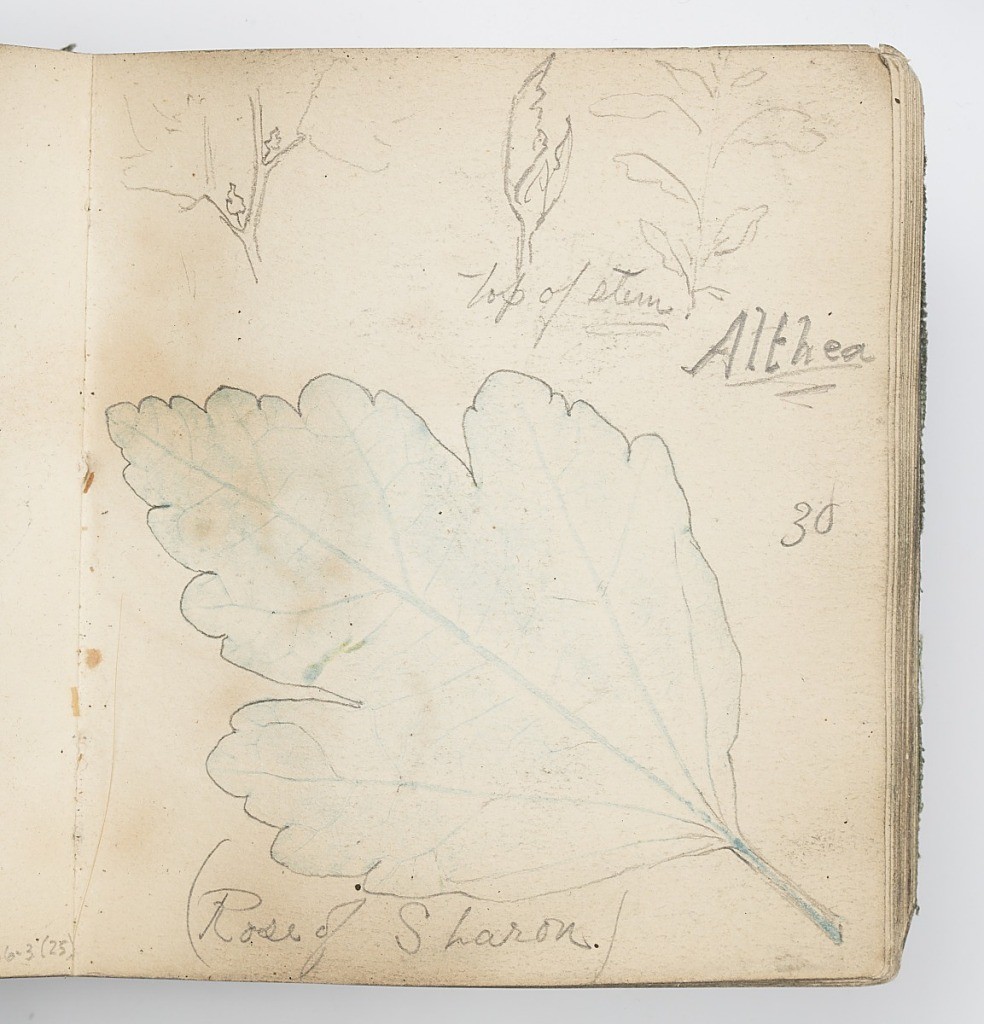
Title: Sketchbook Page: Rubbing of Rose of Sharon (Hibiscus) Leaf
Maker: Kenyon Cox, American, 1856–1919
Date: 1874
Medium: Graphite, blue crayon on paper
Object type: Sketchbook folio
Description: Recto: Rubbing of Rose of Sharon (Hibiscus) leaf in blue crayon, outlined in graphite; sketches of stem and leaves above.
Verso: Sketches of flowers, buds, and arrow-shaped leaves.